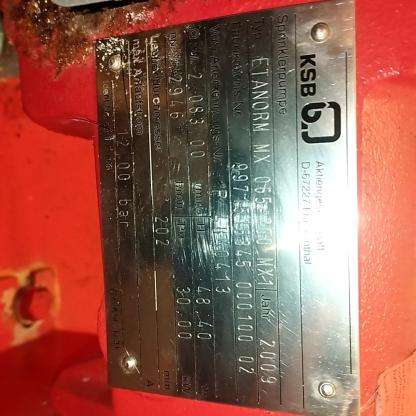
Klasa: tabliczka-znamionowa